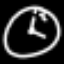
Label: clock